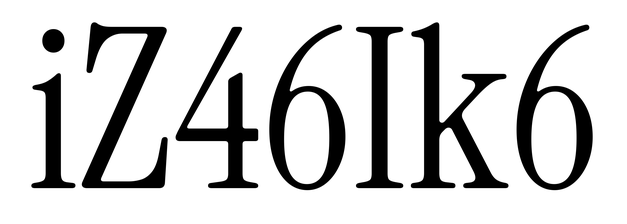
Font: InstrumentSerif-Regular